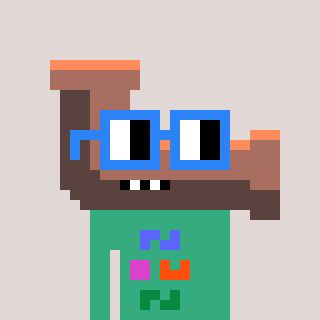
a pixel art character with square blue glasses, a pipe-shaped head and a teal-colored body on a warm background